Interaction volume radius: 10 \u00c5
Interaction volume height: 15 \u00c5
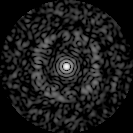
Disorder parameter: 0.8232